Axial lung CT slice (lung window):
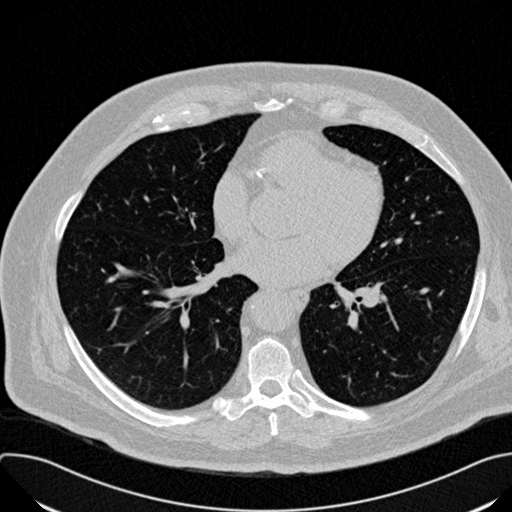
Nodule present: no